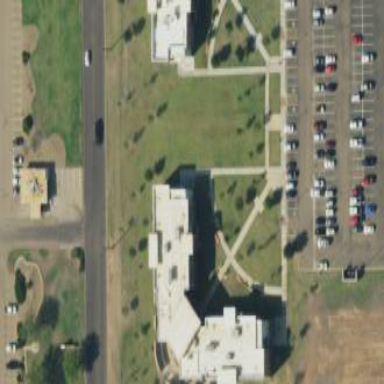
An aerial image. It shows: Dormitory building.